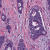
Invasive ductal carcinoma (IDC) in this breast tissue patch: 1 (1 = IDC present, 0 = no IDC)